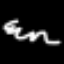
Label: squiggle